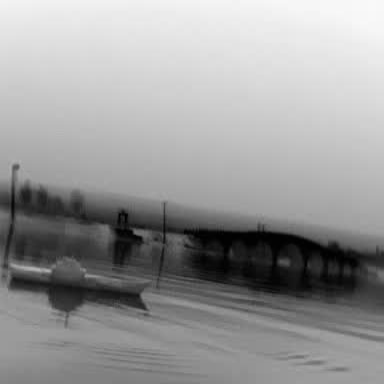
There is a warship in the infrared image.